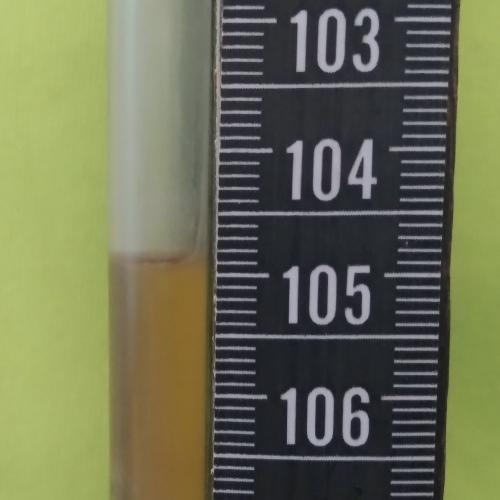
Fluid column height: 104.9 cm